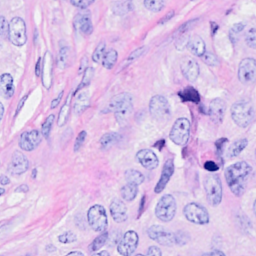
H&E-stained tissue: Breast